Question: I have two tables that I imported from Excel sheets, I created a query with a relationship that should show all rows where joined fields are equal.
The problem I'm facing is that the query isn't returning all values it should return, after investigating I found the below:

When I click on the cells as if I wanted to change the value, one of them keeps the decimals and the other one loses them.
This is the only difference, copy and pasting the first value solves the problem but the number of affected records is huge and it's not possible to change them one by one.
I don't know why this is happening they have the same formatting and properties in Excel and also in Access.
I thought I'd reach out to you and see if you know what's the issue?
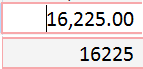
Answer: This is a common problem that occurs sometimes with imported data in Microsoft Access.
Since you state that re-typing or re-pasting the value fixes the problem, that indicates that the value wasn't precisely what you thought it was.
Microsoft Access may be displaying
> 16225 or 16225.00
But it is using a display format to do so.
The value that Microsoft Access has actually stored in the table field is actually something like
> <PHONE>01
Which when displayed is being rounded to what you are seeing. And, during a query join, obviously those two number are not exactly the same, hence the problem you are experiencing.
The problem generally comes from the source data that you imported. Excel is storing the value in a format that Microsoft Access has to "convert" during the import. Depending on how the value is stored in Excel, Access will incorrectly convert the number to something with a small fractional decimal.
One way you might "fix" this is to run an update query on the field with these values, updating them to themselves using the Round().
For example
'''
UPDATE [MyTableName] SET [MyTableName].[MyFieldName] = Round([MyFieldName],0);
'''